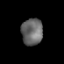
Tissue: prostate
Cell type: T cells
Senescence score: 0.3301
Nuclear area (px): 558
Mean DAPI intensity: 103.74